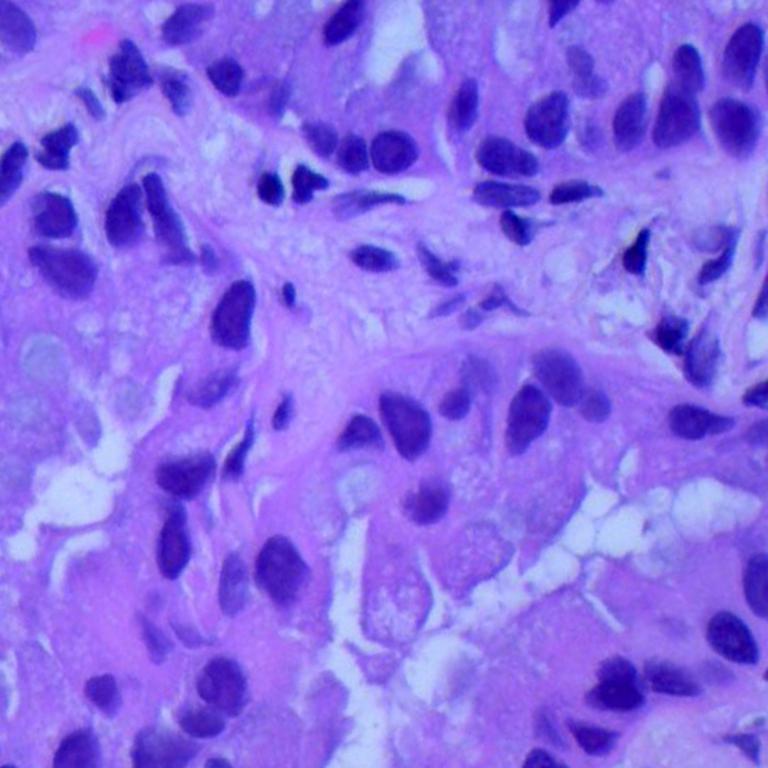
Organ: lung
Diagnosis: adenocarcinomas